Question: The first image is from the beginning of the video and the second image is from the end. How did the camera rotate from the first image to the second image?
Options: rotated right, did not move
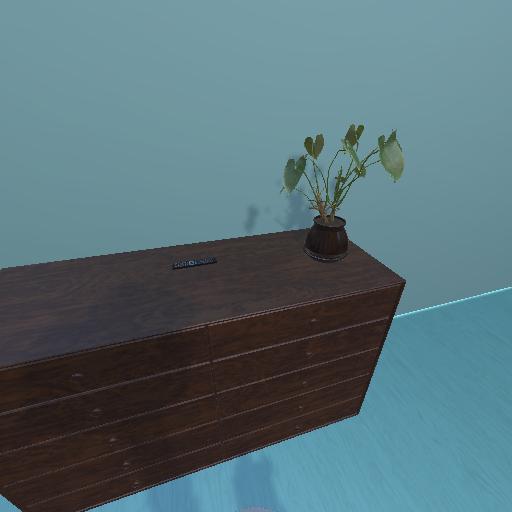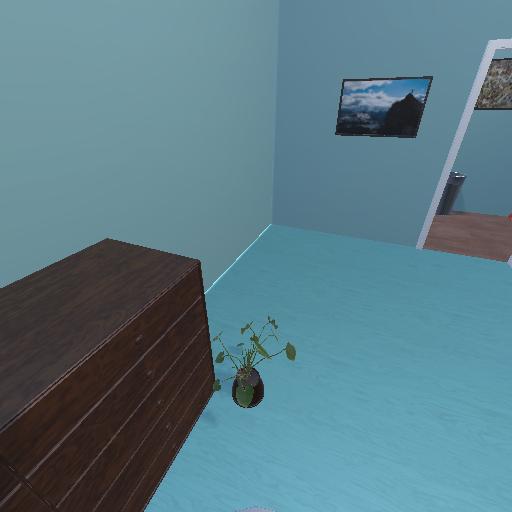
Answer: rotated right